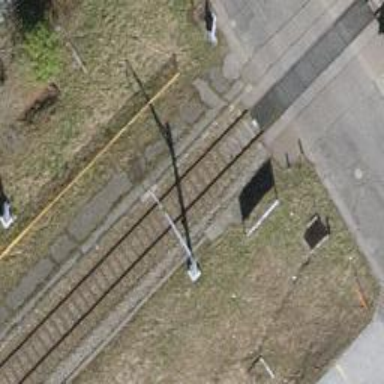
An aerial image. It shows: Catenary mast for power lines.